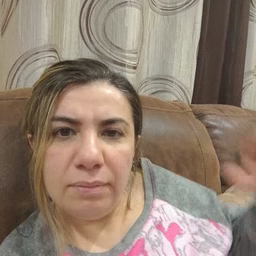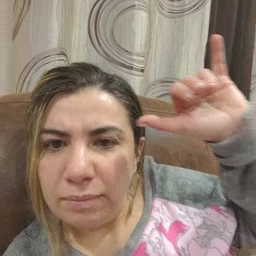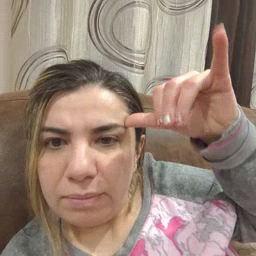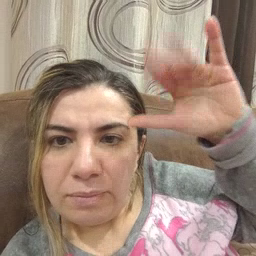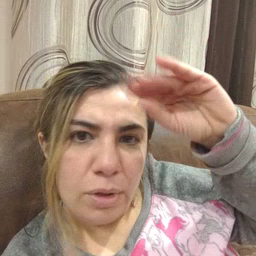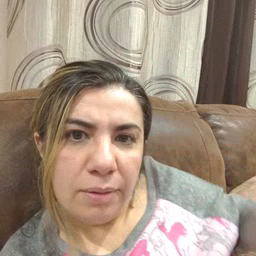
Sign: cowboy